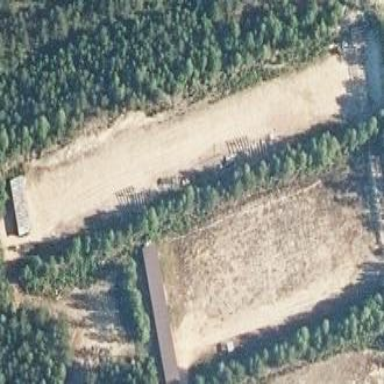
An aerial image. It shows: Shooting range in pitch designated for leisure land activities.